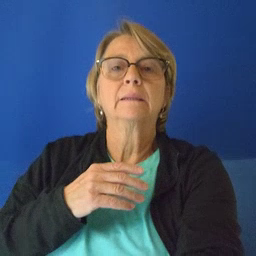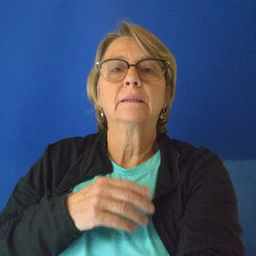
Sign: please